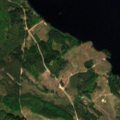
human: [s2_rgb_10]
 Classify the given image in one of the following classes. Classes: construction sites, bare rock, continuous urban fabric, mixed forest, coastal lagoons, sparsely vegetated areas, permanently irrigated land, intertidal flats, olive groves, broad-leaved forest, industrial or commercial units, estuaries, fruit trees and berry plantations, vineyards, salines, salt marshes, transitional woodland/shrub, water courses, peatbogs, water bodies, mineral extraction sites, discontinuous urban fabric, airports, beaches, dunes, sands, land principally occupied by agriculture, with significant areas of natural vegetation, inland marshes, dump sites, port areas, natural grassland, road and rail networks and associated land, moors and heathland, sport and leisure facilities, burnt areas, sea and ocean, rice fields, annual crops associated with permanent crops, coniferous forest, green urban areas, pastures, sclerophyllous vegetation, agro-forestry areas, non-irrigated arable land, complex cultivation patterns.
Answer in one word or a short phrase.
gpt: coniferous forest, mixed forest, transitional woodland/shrub, water bodies